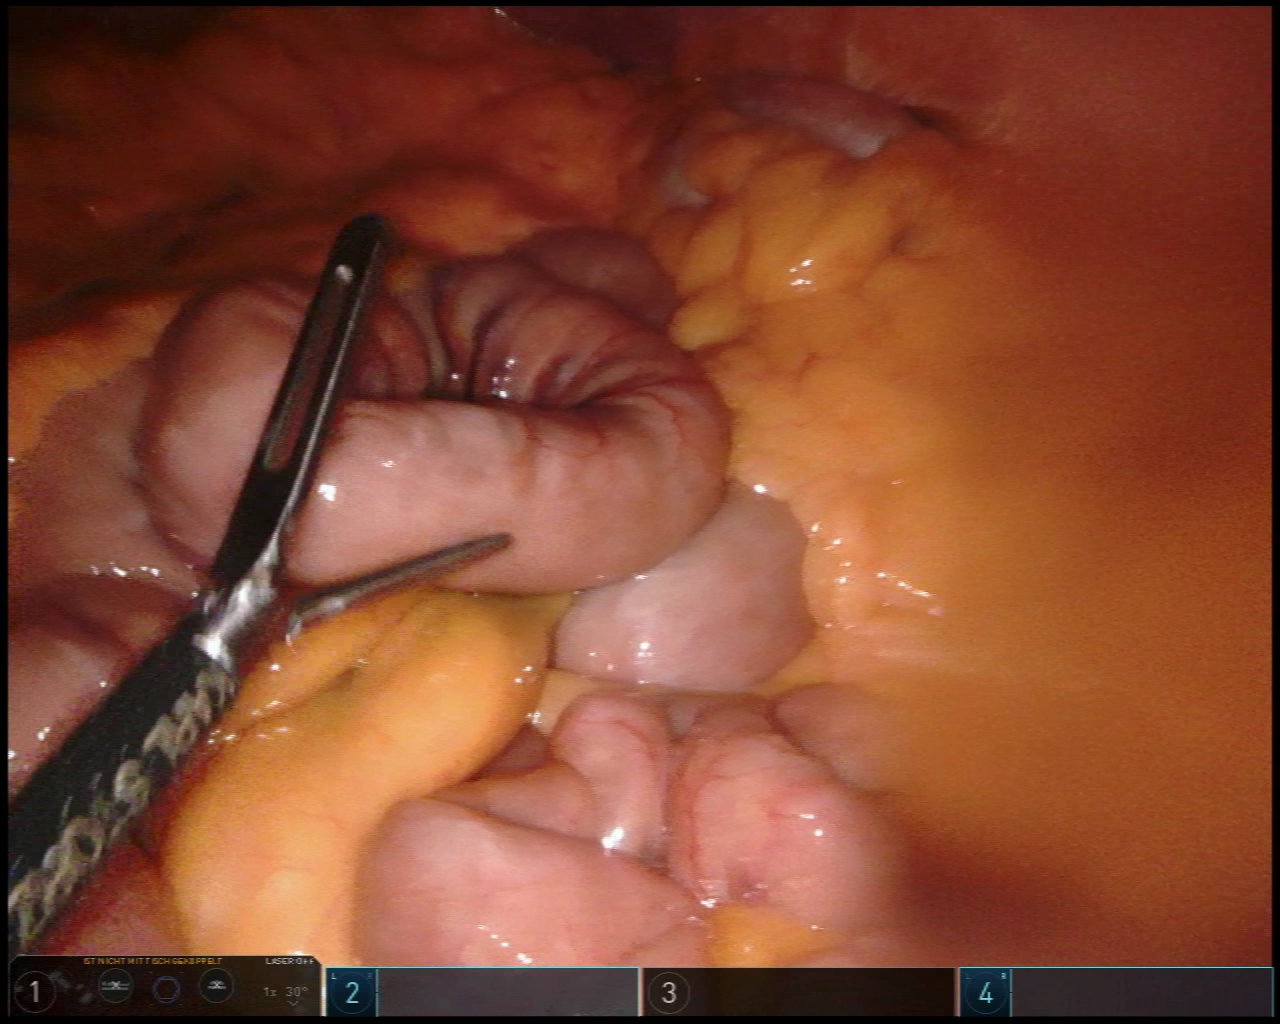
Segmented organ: small_intestine
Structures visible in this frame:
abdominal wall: yes
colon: yes
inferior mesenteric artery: no
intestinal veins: no
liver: no
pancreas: no
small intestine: yes
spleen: no
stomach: no
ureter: no
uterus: no
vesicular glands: no